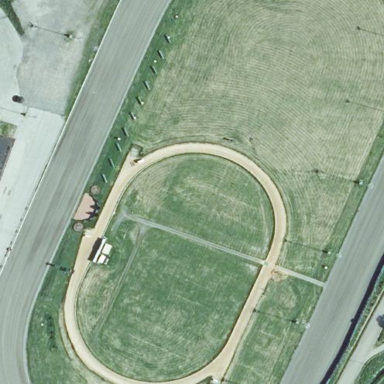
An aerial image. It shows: Stadium primarily used for horse racing.